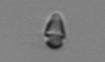
Label: Heterocapsa_rotundata